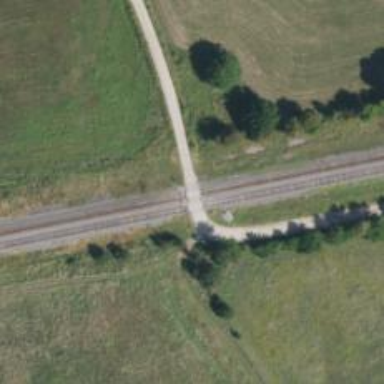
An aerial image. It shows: Level crossing along the railway.